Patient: sex M, age 57
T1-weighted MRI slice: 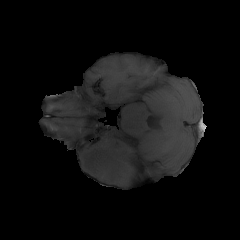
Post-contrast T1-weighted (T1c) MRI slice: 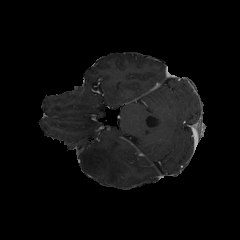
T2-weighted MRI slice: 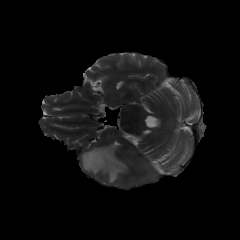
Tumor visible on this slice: yes
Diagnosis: Glioblastoma, IDH-wildtype
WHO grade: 4